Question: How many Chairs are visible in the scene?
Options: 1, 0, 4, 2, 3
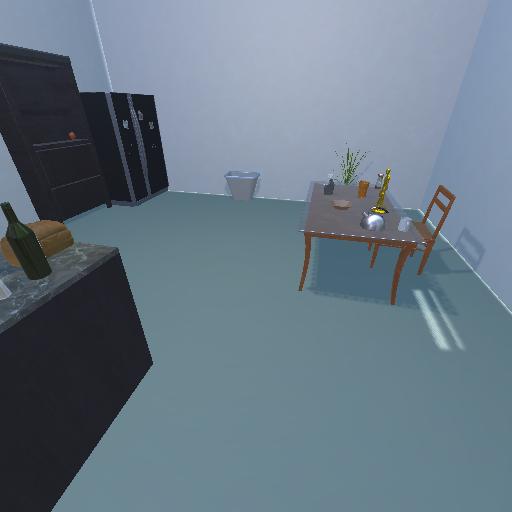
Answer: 1